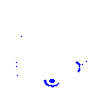
Particle: electron